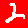
Digit: 2